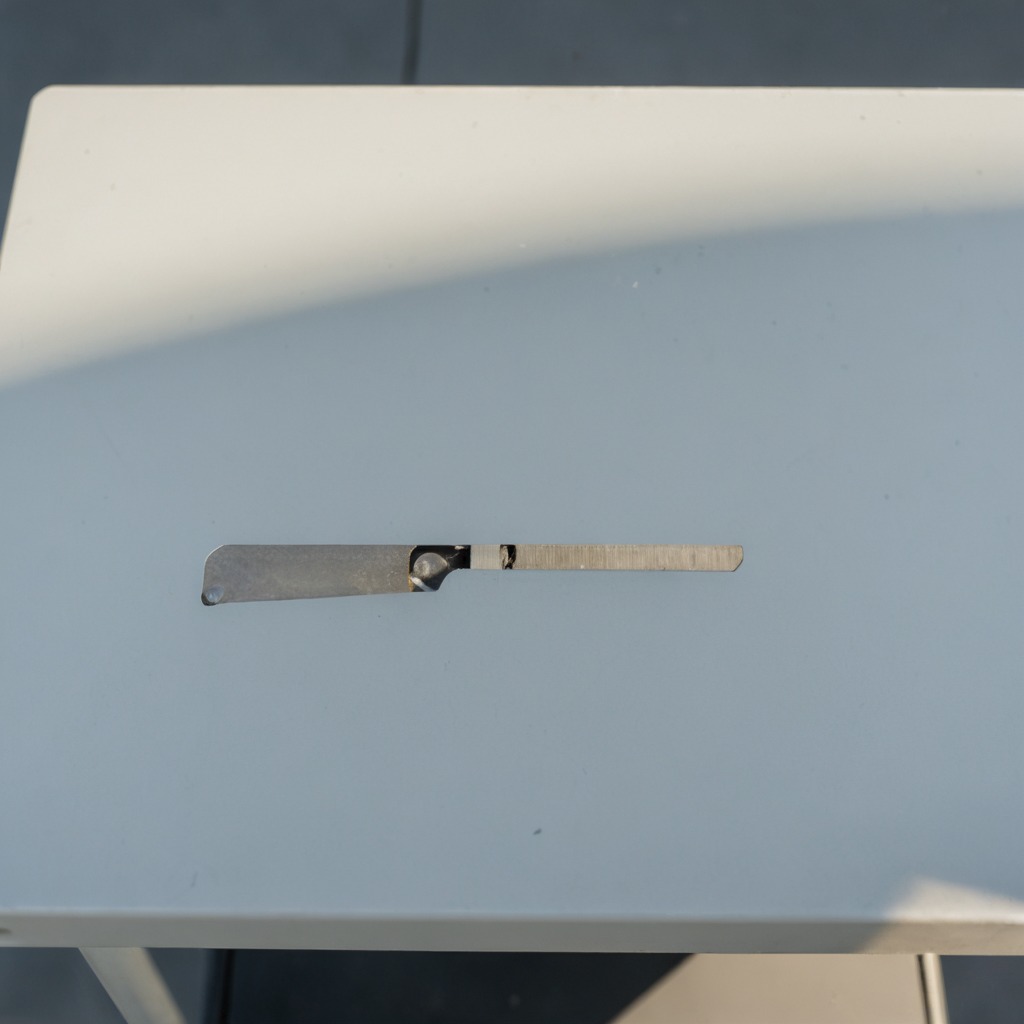
A metal saw is lying on the textured surface of a clean utility table in a temporary outdoor tool station.